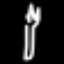
Label: fork